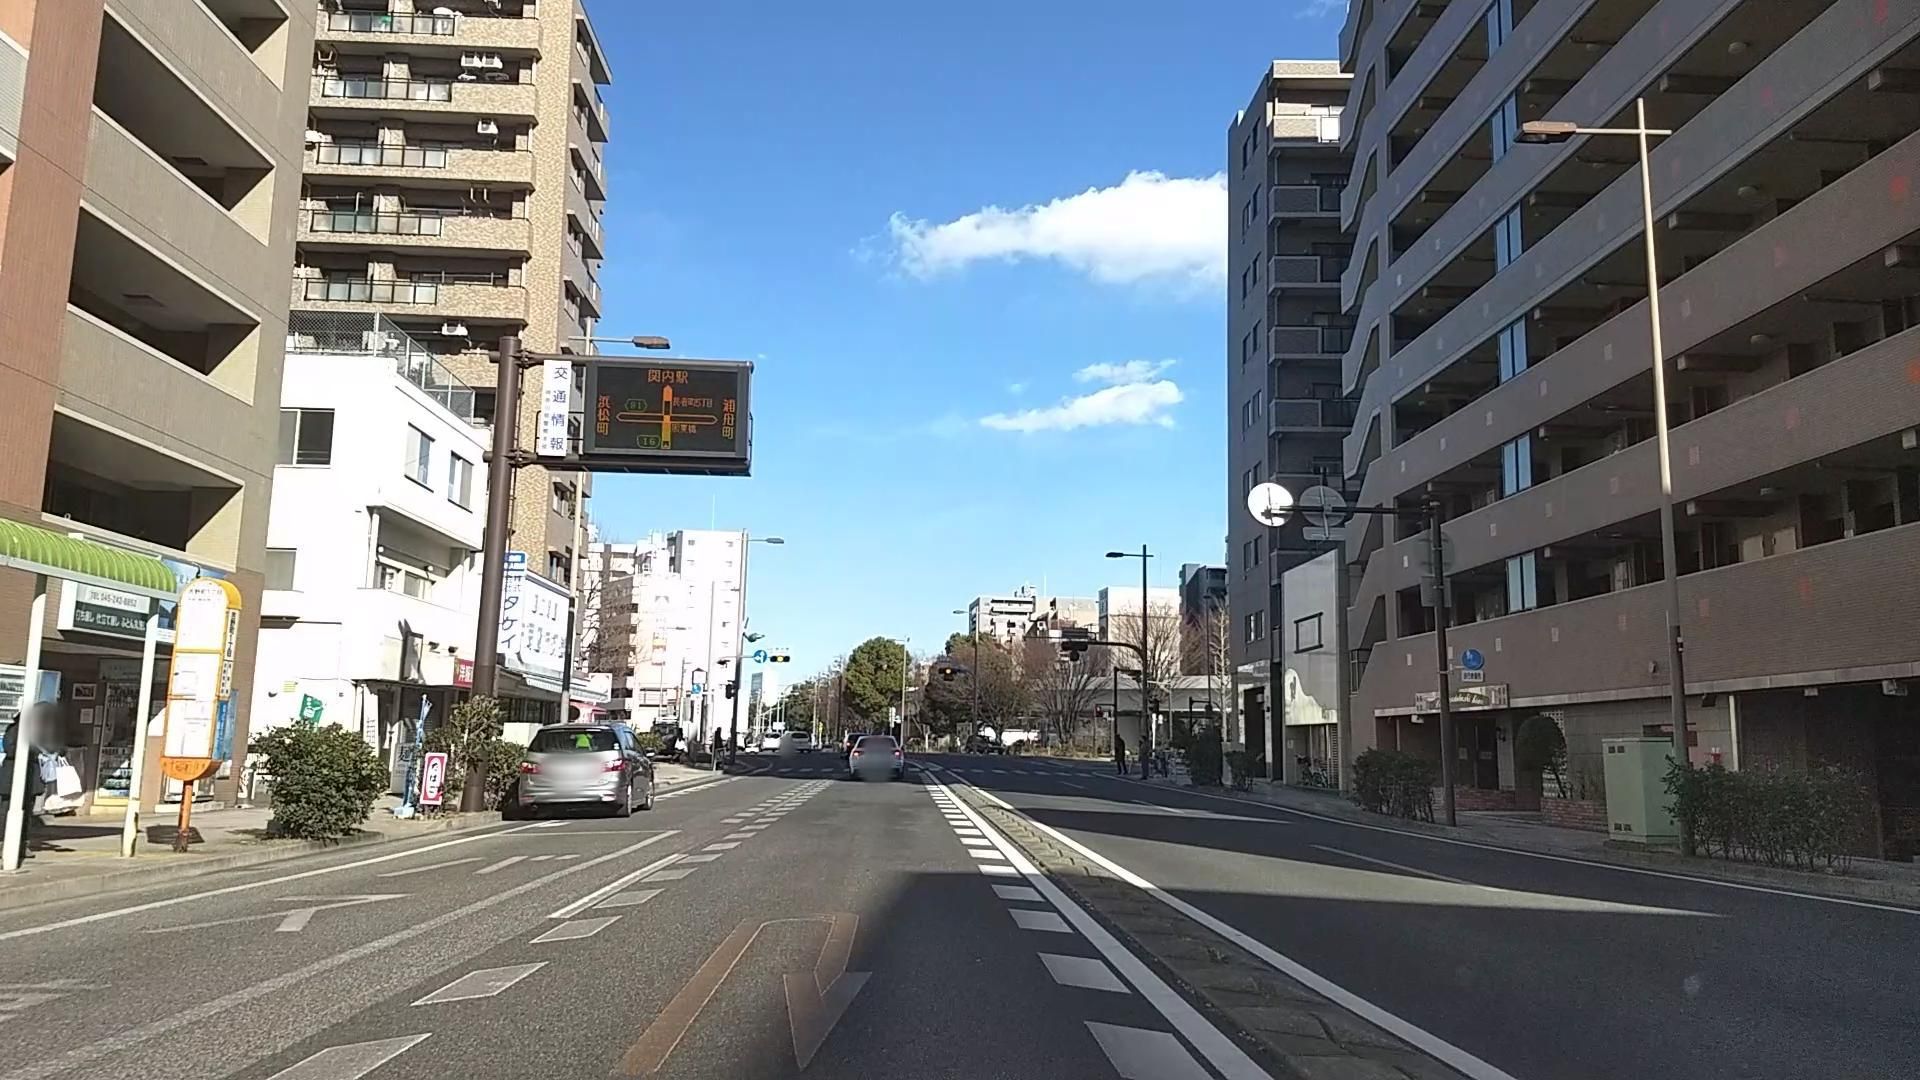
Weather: clear
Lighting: day
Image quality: good
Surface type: driving surface
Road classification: trunk
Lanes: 2.0
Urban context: urban centre
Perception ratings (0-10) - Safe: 5.01, Lively: 9.64, Beautiful: 7.81, Boring: 3.05, Depressing: 3, Wealthy: 7.72